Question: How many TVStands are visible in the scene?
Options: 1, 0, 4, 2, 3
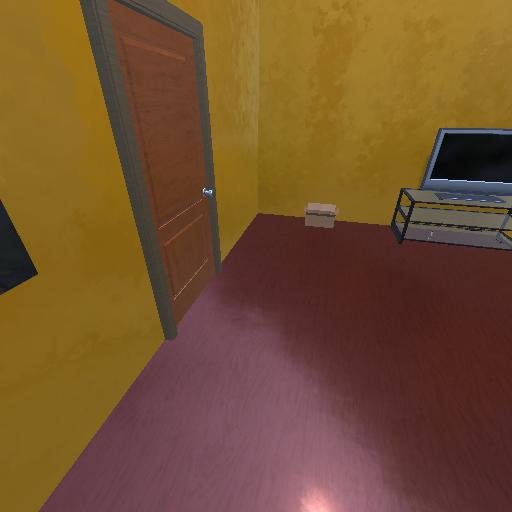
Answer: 1